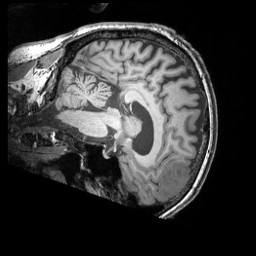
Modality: T1w
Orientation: sagittal
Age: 45
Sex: male
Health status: ill
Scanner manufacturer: siemens
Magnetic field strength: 3 T
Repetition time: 1.75 s
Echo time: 0.0042 s